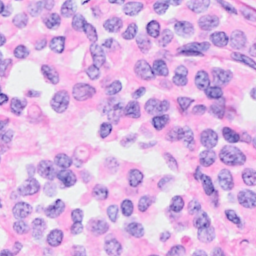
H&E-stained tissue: Breast